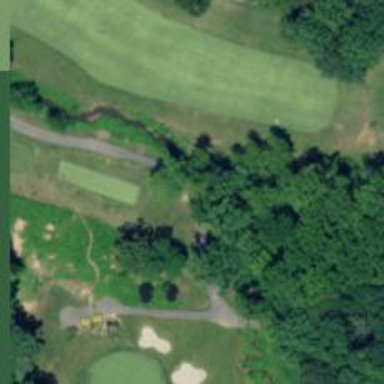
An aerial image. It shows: Well-maintained path suitable for golfing.